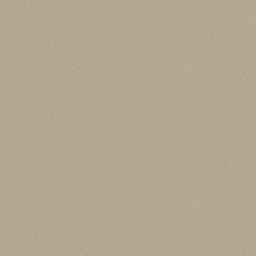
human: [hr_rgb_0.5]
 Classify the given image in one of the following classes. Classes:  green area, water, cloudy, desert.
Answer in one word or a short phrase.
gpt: desert